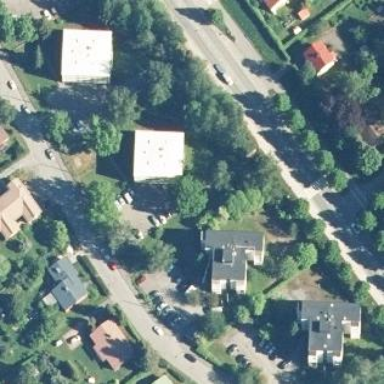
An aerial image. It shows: Residential area.